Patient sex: F
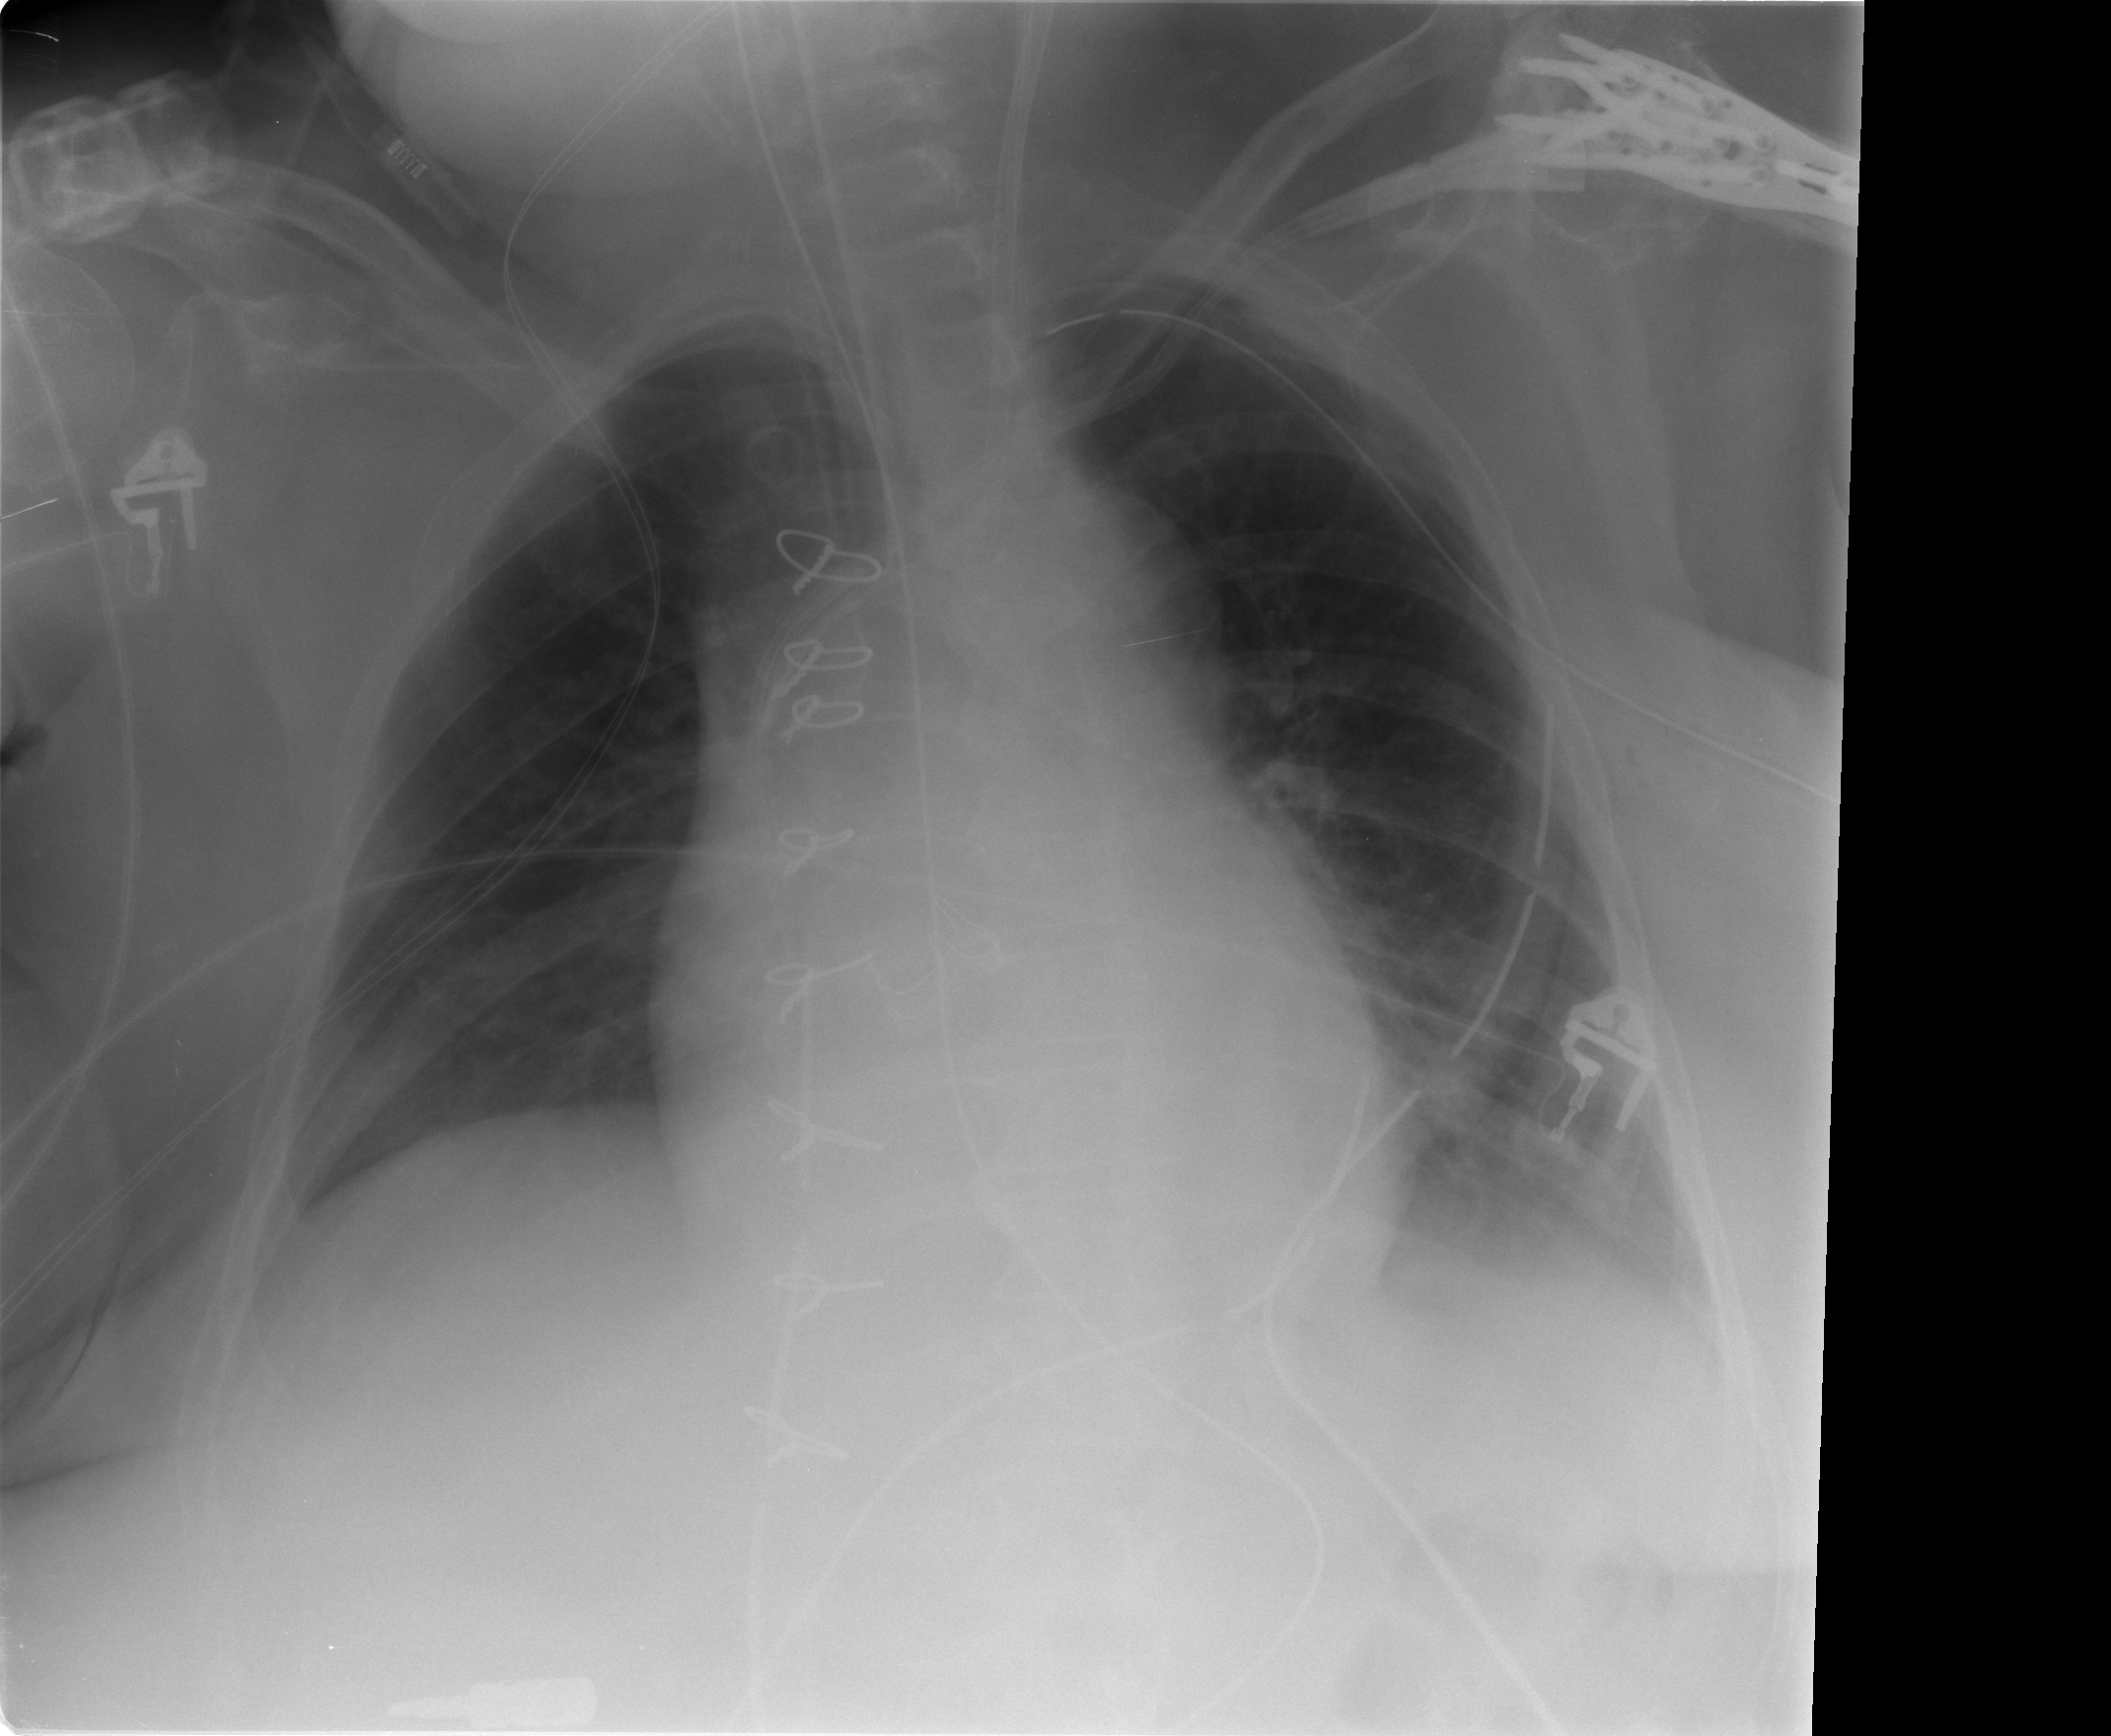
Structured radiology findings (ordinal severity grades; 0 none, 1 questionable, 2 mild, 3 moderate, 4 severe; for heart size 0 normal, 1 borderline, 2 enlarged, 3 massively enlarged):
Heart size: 2
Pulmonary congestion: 0
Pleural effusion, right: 1
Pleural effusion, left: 2
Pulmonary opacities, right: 0
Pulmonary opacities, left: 0
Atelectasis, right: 2
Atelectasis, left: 2